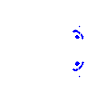
Particle: electron